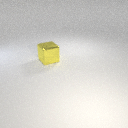
large yellow metal cube